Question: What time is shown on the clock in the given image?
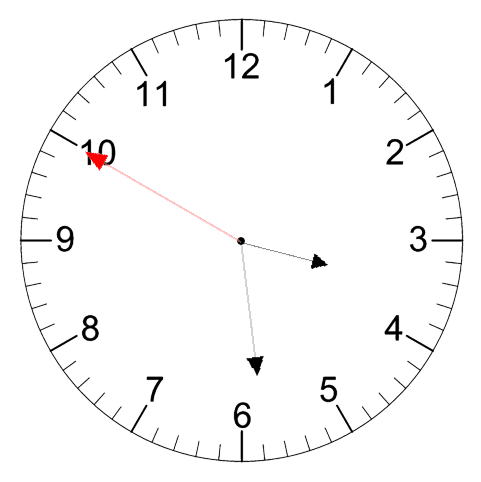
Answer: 03:28:50